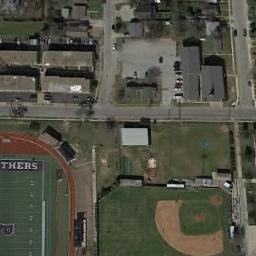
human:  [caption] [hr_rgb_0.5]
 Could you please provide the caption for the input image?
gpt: A baseball diamond is next to a playground with many buildings beside .

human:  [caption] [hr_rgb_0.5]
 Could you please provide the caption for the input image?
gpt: A baseball diamond next to the playground and some buildings beside .

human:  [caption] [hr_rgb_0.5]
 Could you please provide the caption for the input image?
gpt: There is a baseball diamond in the grass among the roads, The houses and the playground .

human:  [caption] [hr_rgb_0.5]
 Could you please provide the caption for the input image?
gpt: The baseball field is sparsely covered by vegetation .

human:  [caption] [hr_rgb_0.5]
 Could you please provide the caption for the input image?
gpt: A track diamond is next to the baseball diamond .